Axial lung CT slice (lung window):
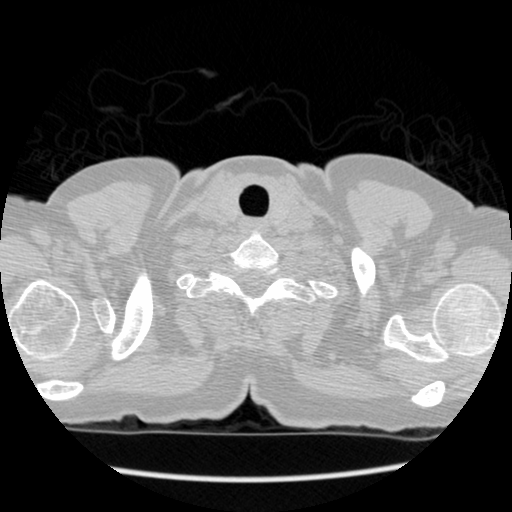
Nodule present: no